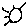
Label: sun